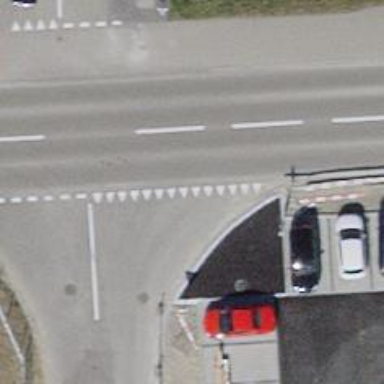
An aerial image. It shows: Bus stop with platform for public transport.